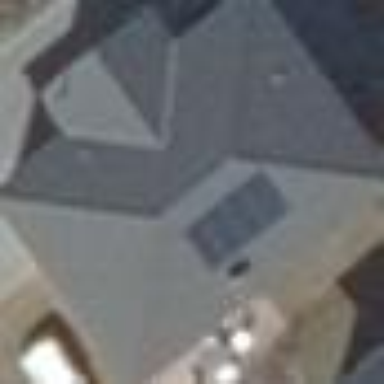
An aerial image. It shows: Detached building with hipped roof.